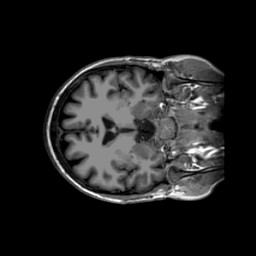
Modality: T1w
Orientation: axial
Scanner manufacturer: philips